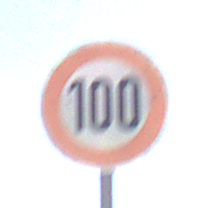
Verkehrszeichen: Geschwindigkeit100
Umgebung: Outdoor, Nature
Tageszeit: MorningAfternoon
Wetter: Clear
Licht: Natural
Jahreszeit: NotSpecified
Kontrast: HighContrast